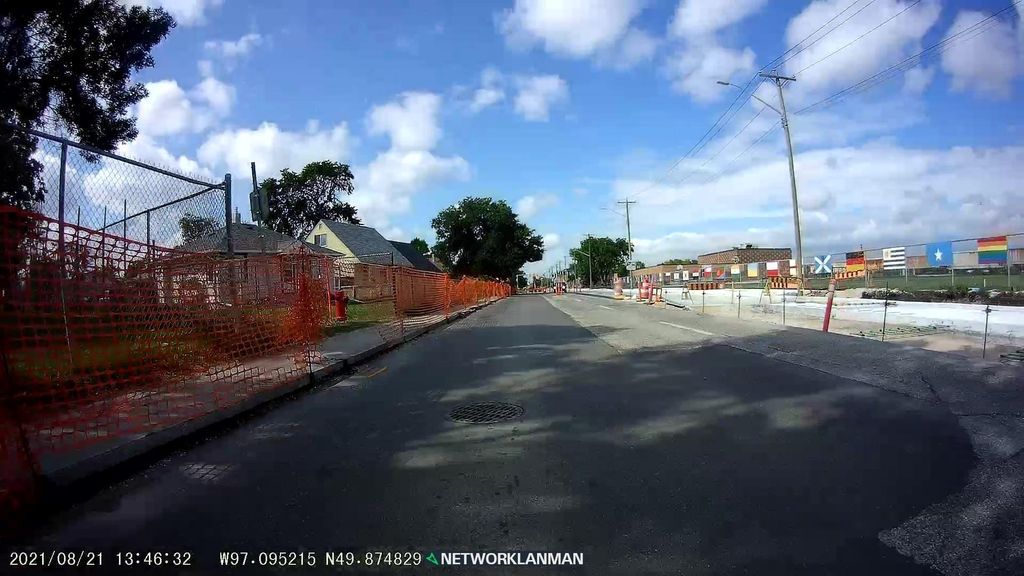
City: winnipeg